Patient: sex F, age 33
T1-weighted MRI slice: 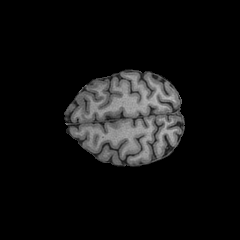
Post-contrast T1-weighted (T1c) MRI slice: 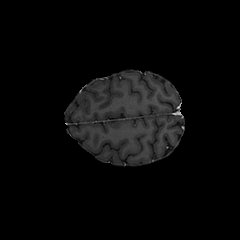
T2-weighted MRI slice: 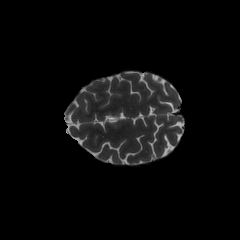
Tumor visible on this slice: no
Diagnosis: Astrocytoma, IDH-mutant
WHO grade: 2